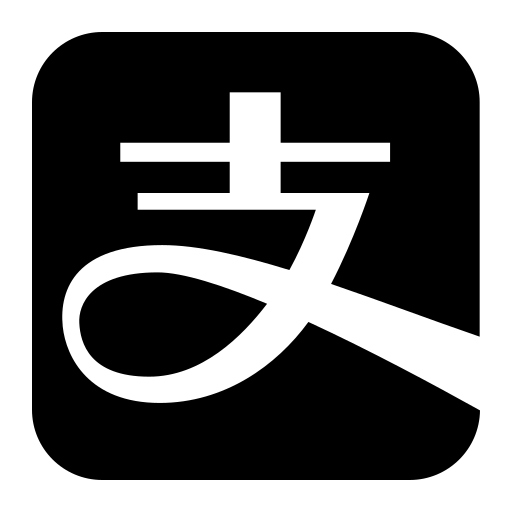
Tags: icon, FontAwesome, fa-icon, brand, alipay